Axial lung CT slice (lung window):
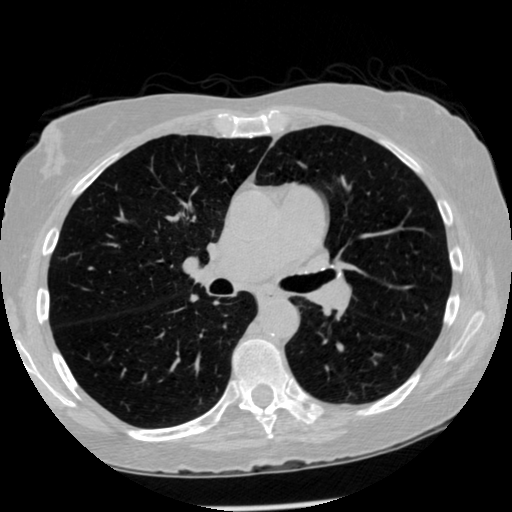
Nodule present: no